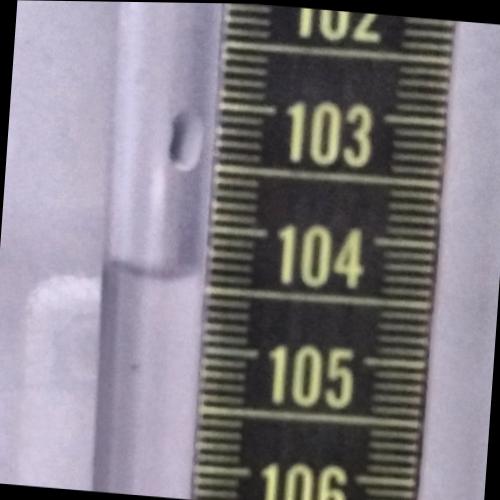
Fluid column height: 104.4 cm